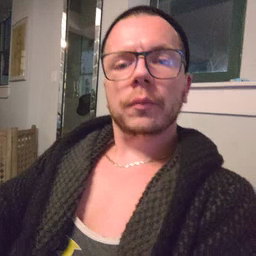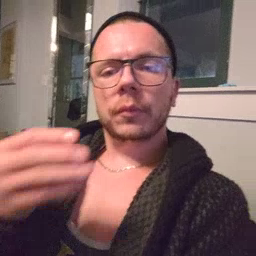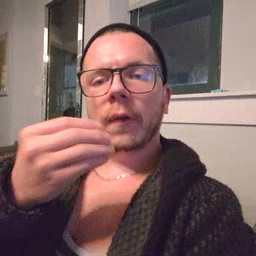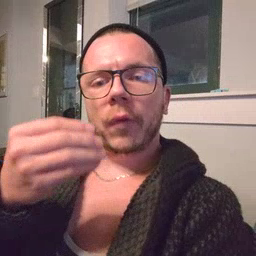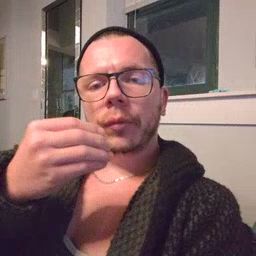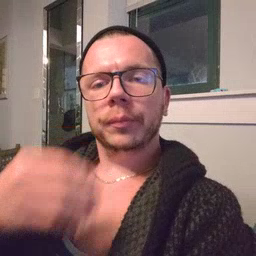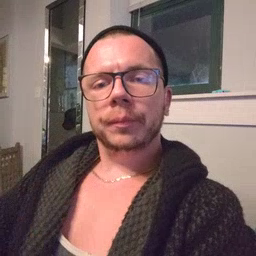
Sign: food